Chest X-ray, PA view. Patient: 51 years old, sex M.
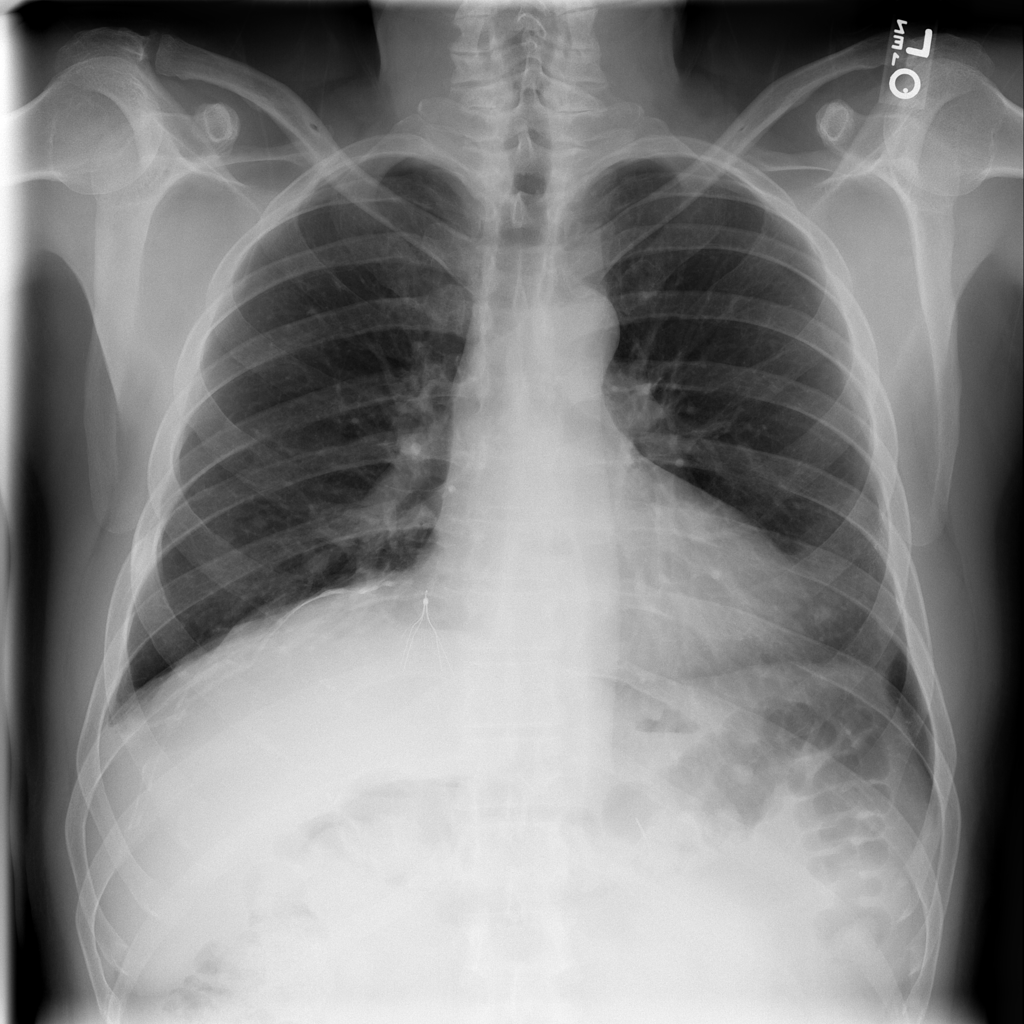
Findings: Nodule